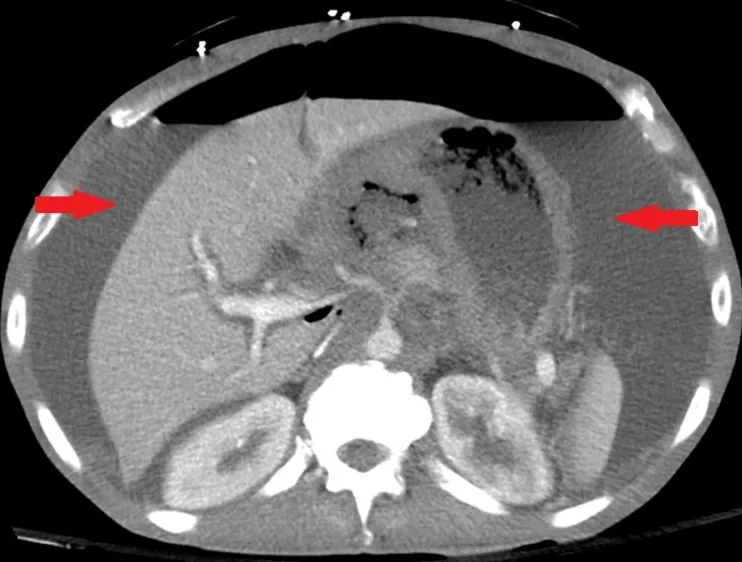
Computed tomography angiogram of the abdomen and pelvis showed large-volume pneumoperitoneum and ascites (arrow), suggestive of perforated viscus and peritonitis.
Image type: radiology (ct)